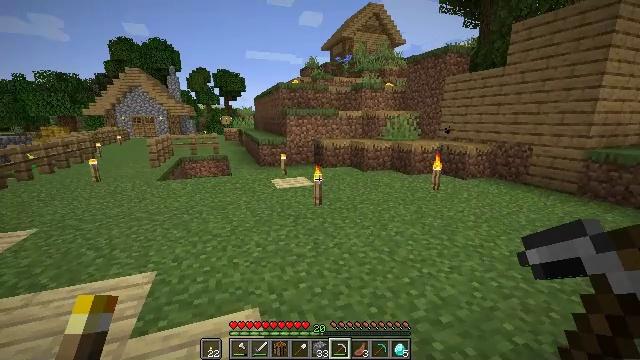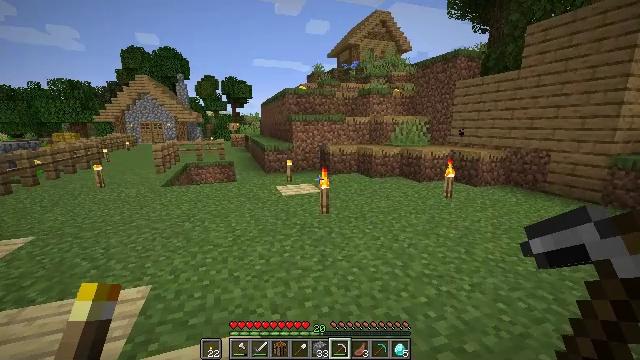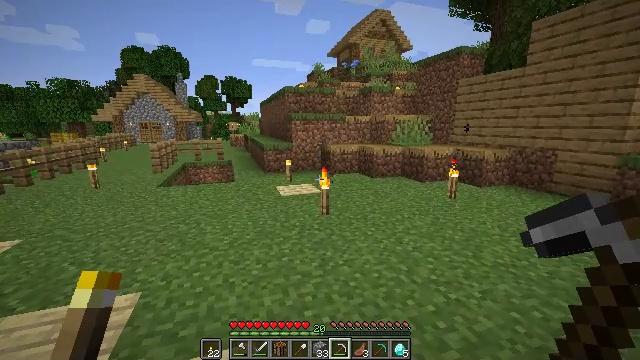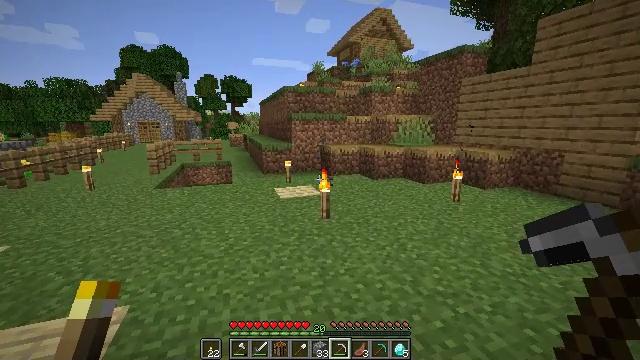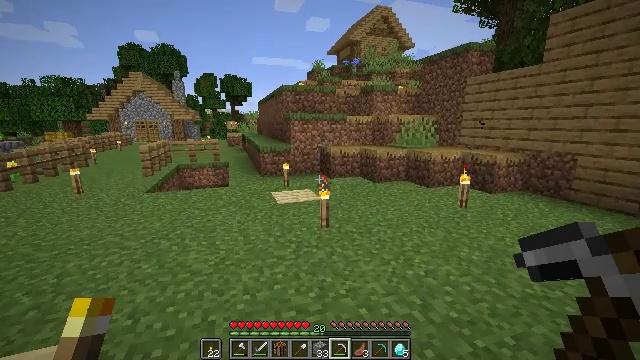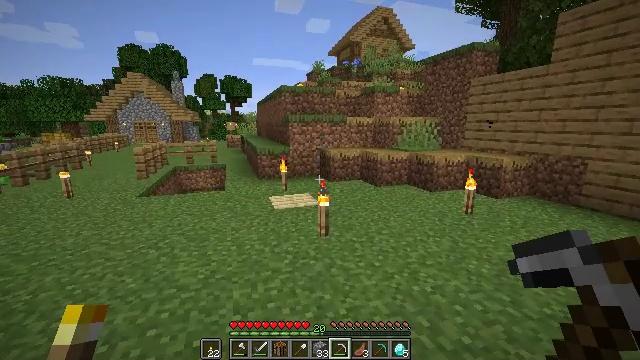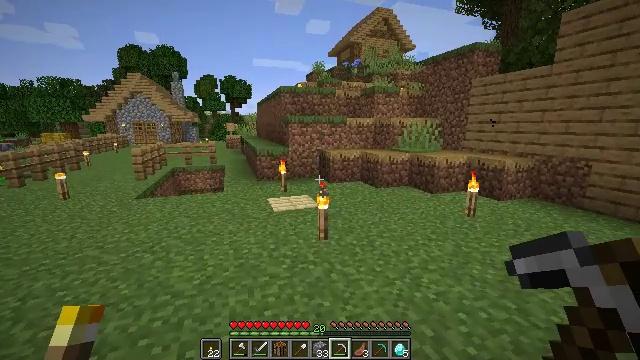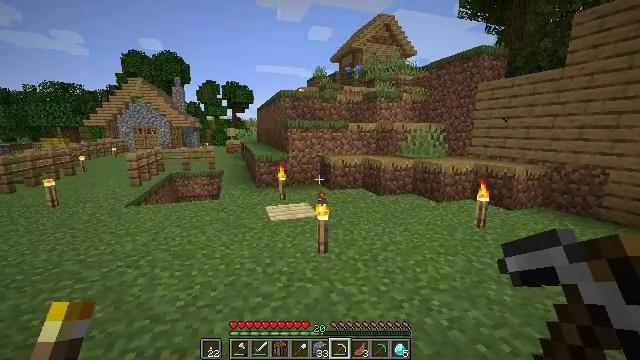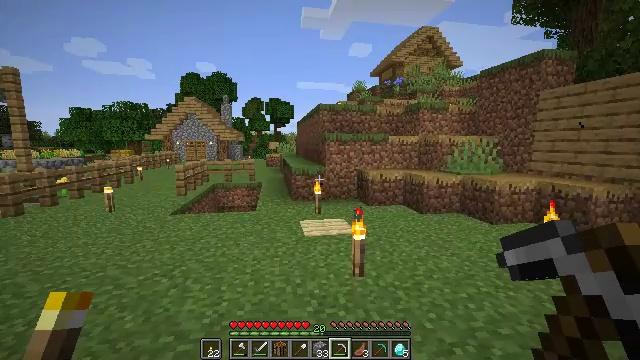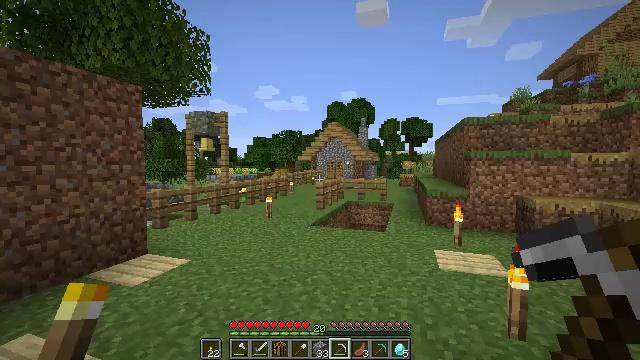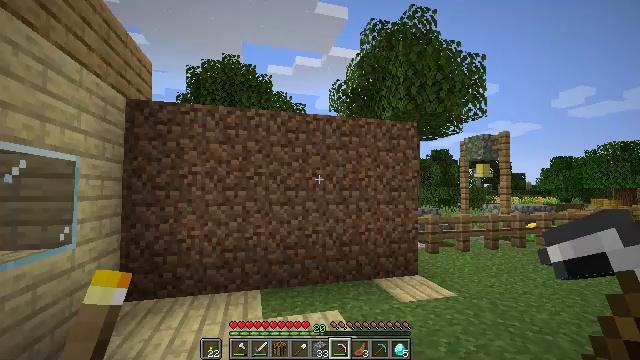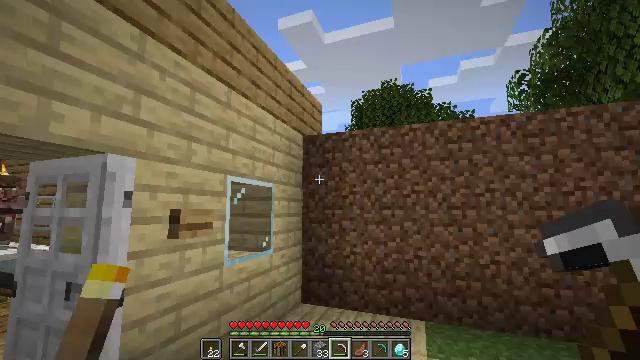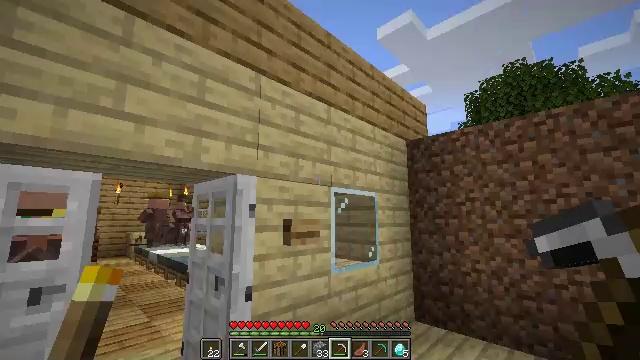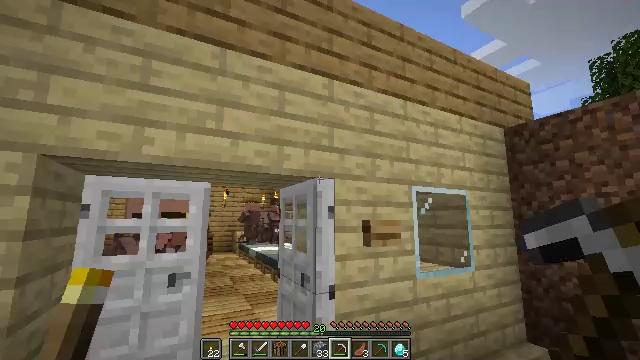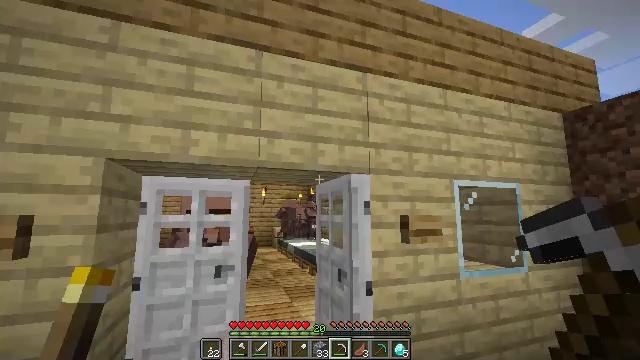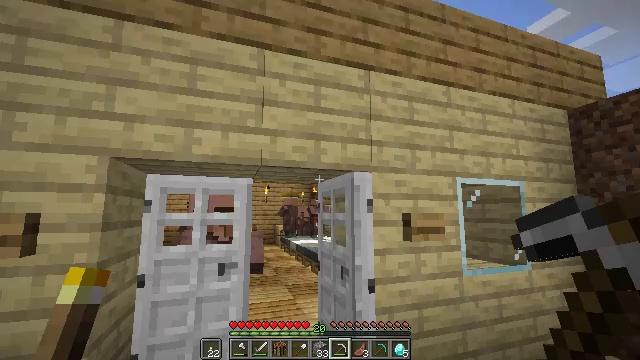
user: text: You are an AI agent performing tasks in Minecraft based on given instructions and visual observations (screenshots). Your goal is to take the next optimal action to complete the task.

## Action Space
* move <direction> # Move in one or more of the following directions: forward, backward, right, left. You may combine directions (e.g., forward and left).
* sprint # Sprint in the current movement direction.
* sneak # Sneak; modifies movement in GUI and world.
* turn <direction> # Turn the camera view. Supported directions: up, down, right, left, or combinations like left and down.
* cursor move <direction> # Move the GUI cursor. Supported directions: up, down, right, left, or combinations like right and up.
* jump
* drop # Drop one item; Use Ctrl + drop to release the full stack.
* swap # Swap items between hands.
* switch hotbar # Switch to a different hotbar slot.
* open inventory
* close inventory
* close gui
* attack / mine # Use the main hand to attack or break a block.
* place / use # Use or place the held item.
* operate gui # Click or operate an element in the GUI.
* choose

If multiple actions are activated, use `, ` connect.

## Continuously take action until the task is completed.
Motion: motion action
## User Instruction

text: Gather the blast furnace into your inventory.
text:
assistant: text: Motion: move forward, turn left and up
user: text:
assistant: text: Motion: move forward
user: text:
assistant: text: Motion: move forward
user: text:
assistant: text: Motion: move forward
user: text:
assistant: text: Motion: move forward
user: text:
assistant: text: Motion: move forward
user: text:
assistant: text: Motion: move forward, turn up
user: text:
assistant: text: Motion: move forward, turn left and up
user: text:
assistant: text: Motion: move forward, turn left and up
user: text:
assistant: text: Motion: move forward, turn left and up
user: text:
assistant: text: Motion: turn left and up
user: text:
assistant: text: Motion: turn left and up
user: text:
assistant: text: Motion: turn left
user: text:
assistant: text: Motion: turn left
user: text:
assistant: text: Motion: no_op
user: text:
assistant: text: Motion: no_op
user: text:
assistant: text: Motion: no_op
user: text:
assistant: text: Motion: turn down
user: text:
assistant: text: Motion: turn down
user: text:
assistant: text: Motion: turn left and down
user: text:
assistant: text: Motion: turn left and down
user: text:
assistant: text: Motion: turn left and down
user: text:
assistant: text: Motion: no_op
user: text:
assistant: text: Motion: no_op
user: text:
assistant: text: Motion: no_op
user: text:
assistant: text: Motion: no_op
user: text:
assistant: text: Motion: turn right
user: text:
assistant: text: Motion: turn right
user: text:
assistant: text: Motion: no_op
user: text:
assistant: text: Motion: no_op